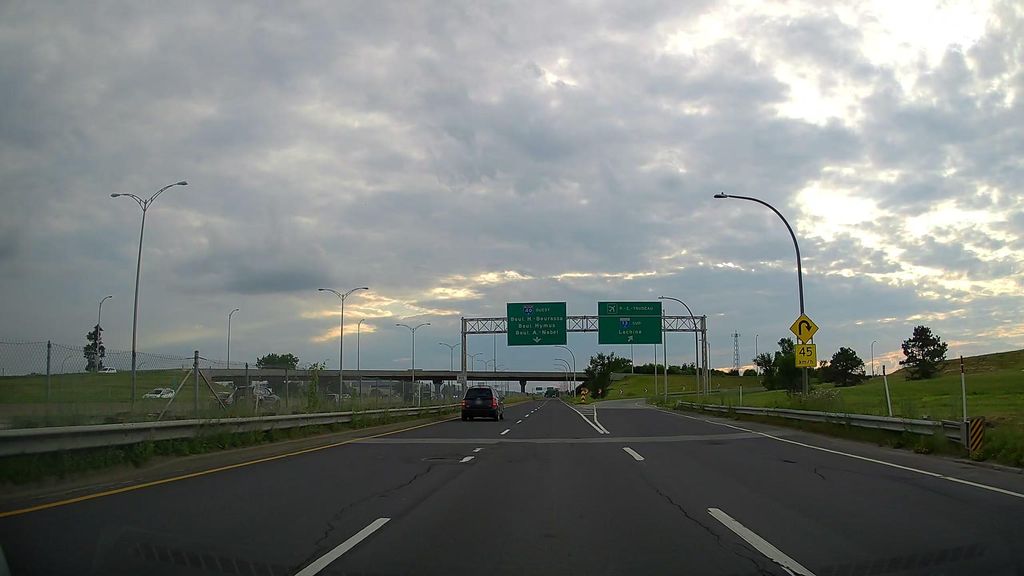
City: montreal